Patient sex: M
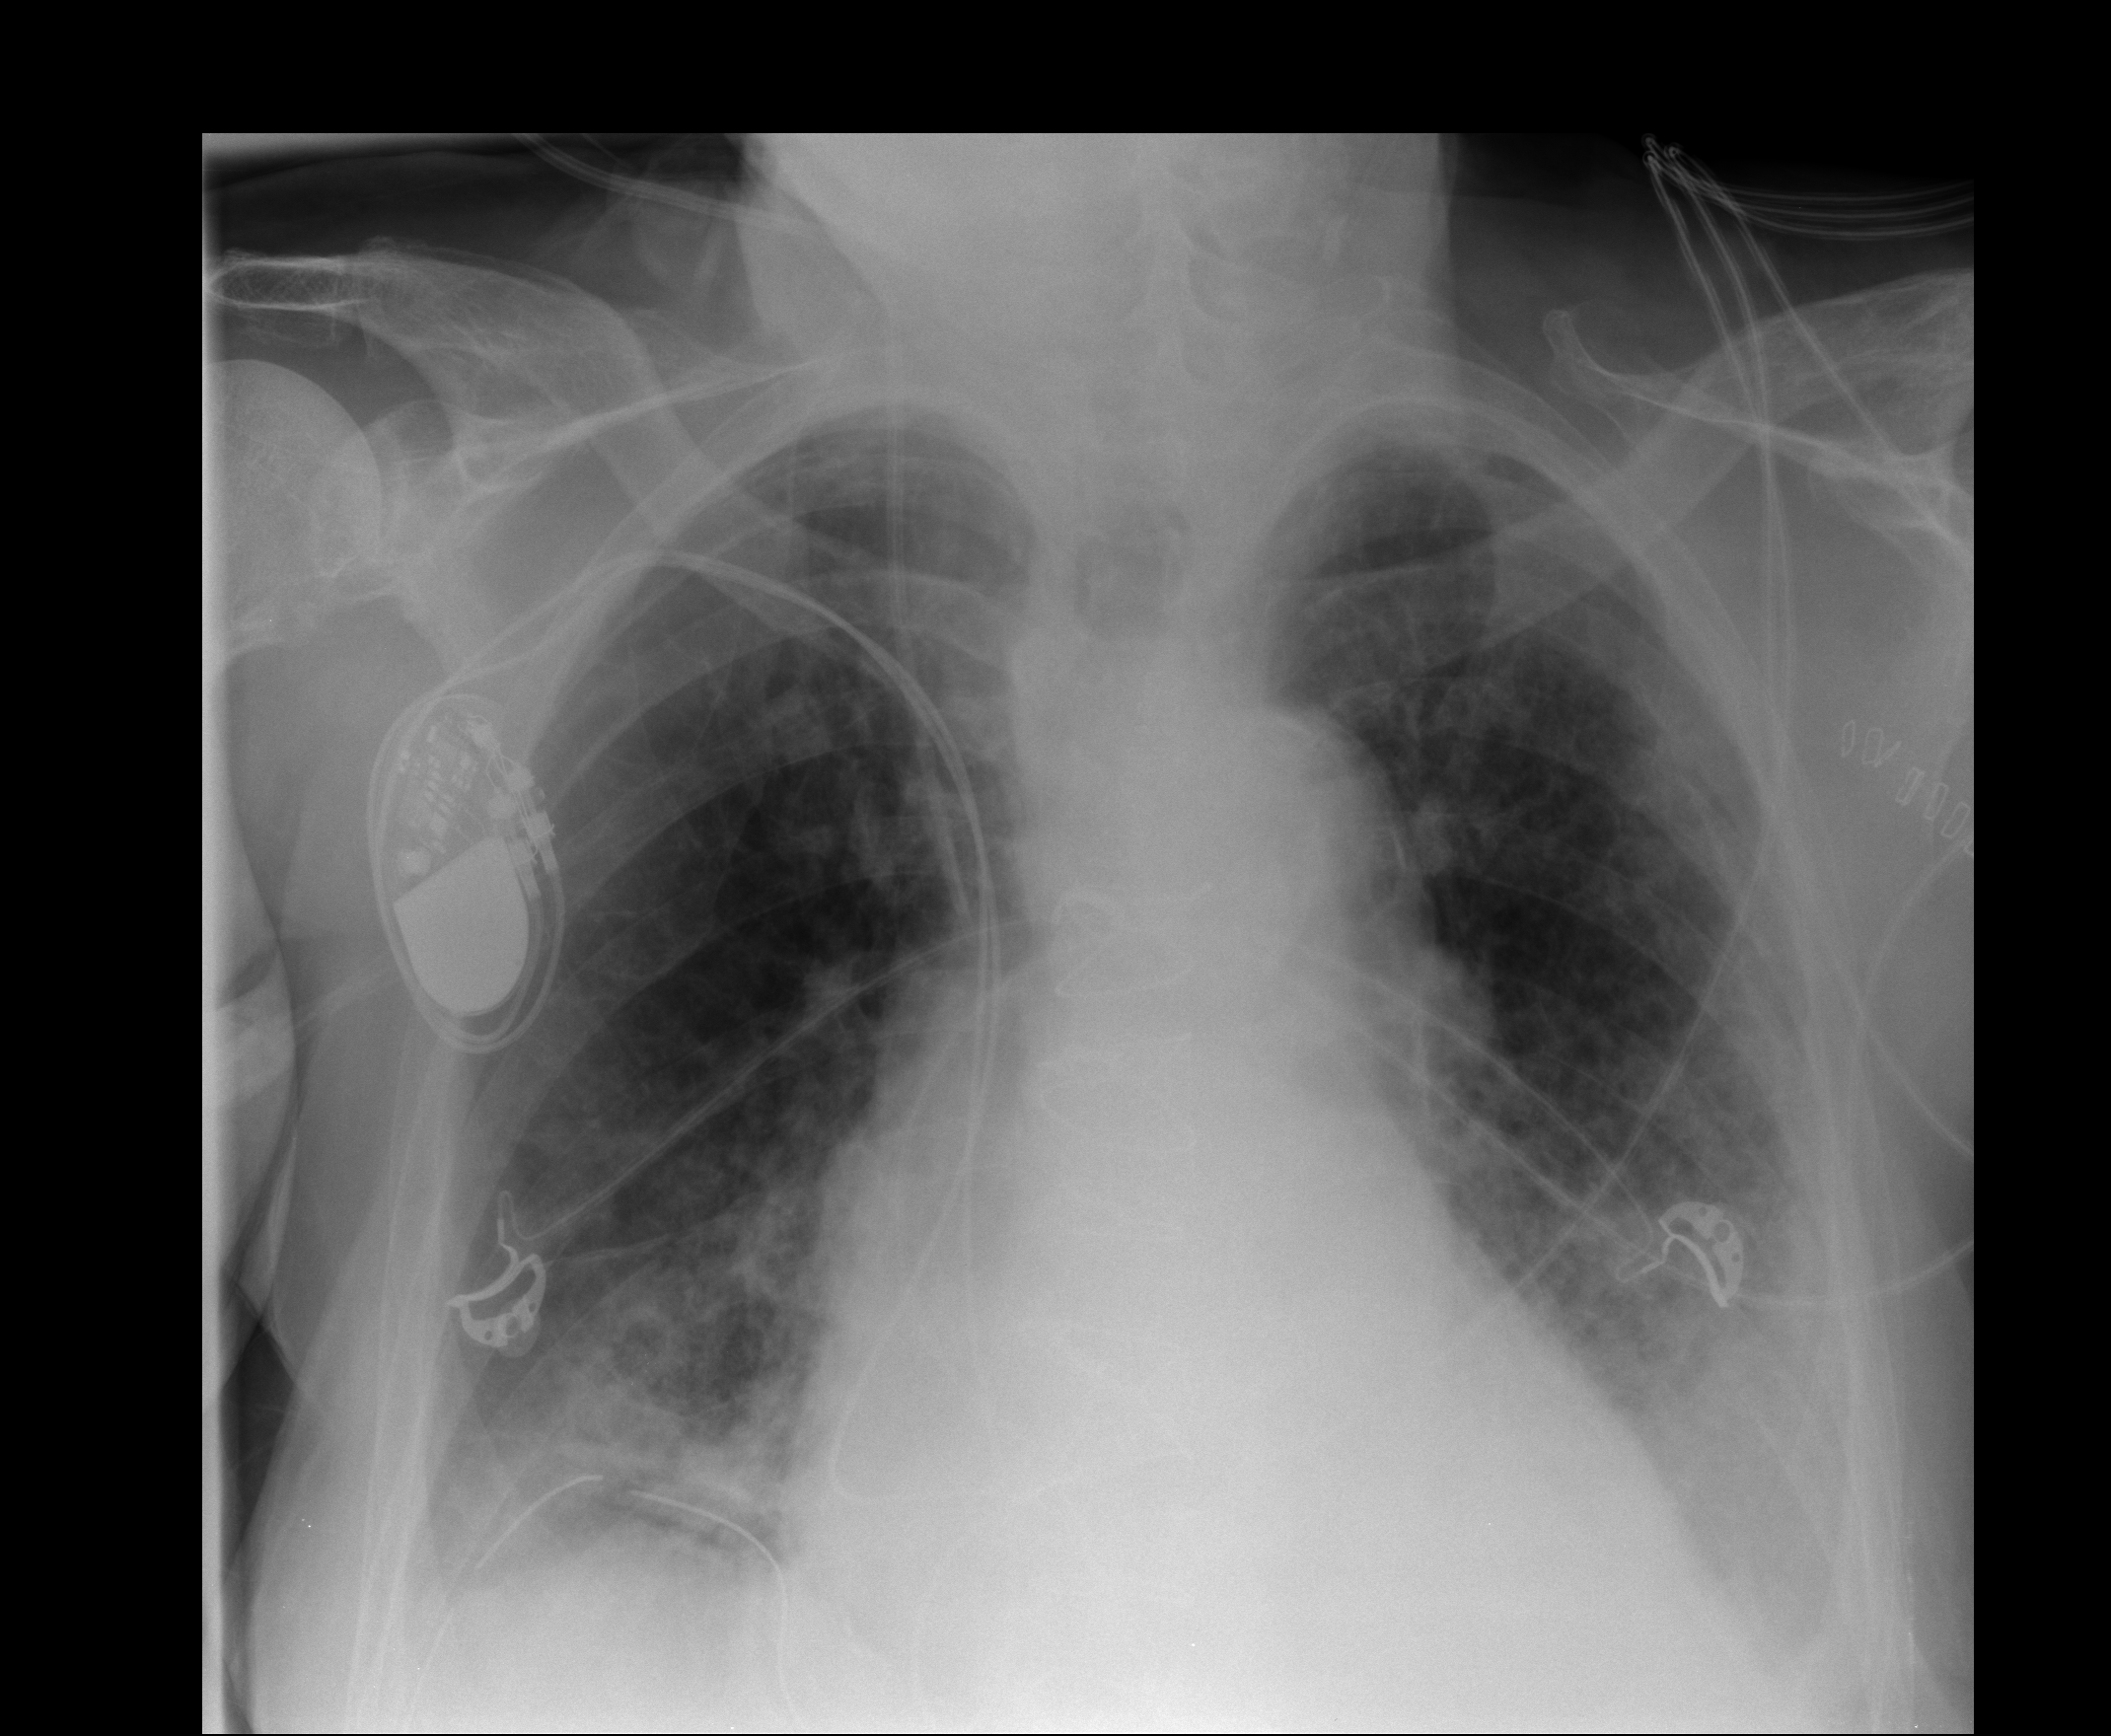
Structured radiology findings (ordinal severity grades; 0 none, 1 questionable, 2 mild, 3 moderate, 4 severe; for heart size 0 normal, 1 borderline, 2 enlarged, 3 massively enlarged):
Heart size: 2
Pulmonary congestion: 2
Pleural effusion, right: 2
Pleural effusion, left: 2
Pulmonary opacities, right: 2
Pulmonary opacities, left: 2
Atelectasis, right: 2
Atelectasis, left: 2